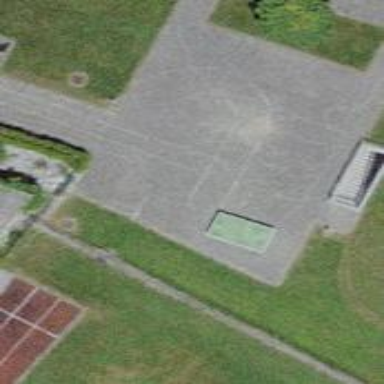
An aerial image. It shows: Pitch for leisure activities.